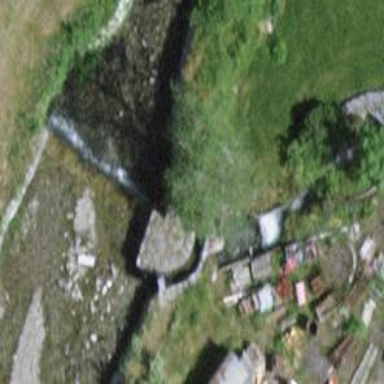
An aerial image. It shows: Culvert tunnel.